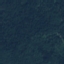
Label: Forest